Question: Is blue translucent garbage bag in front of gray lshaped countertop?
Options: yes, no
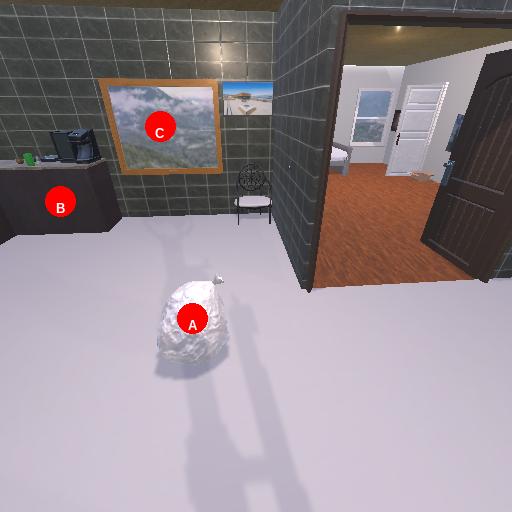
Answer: yes